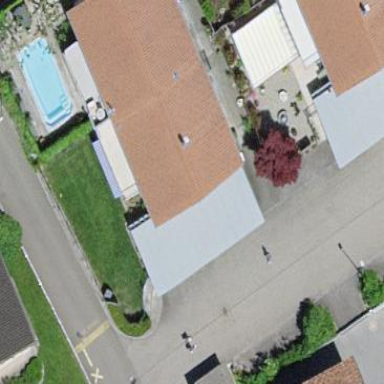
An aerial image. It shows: Terrace building.